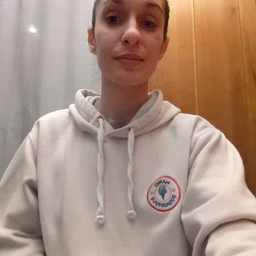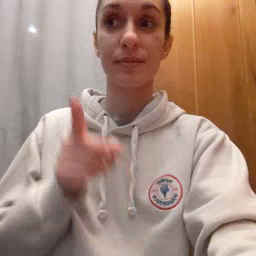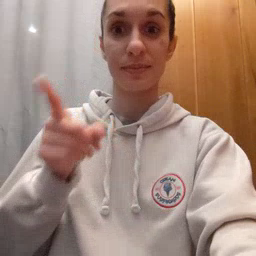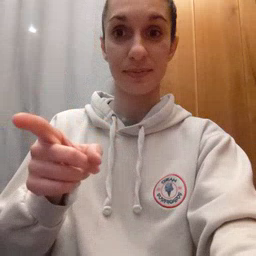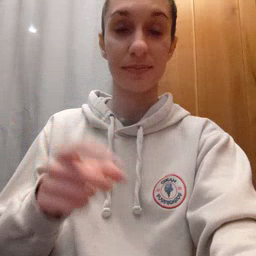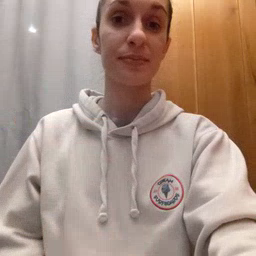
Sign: hesheit